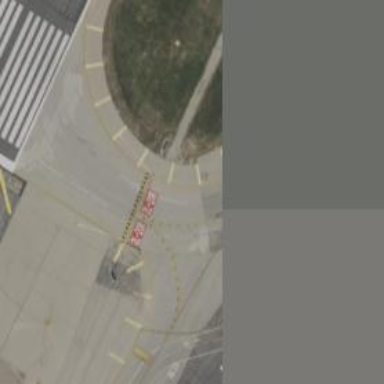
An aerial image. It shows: Asphalt taxiway in the airport.